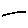
Label: line